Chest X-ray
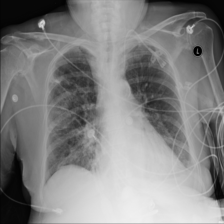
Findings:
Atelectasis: negative
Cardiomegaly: negative
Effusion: negative
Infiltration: negative
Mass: negative
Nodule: negative
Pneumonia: negative
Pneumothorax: negative
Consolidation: negative
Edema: negative
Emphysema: negative
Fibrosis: negative
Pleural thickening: negative
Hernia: negative